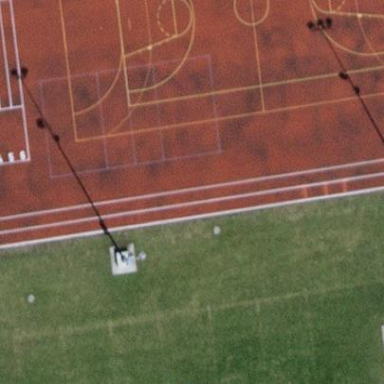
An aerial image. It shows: Grass pitch designated for athletics.